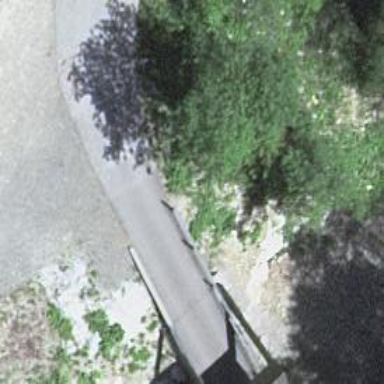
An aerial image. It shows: Unclassified road on bridge.